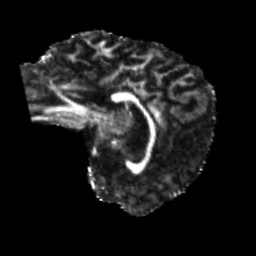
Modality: FA
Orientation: sagittal
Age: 27
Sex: female
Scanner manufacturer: siemens
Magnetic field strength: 3 T
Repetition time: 5.25 s
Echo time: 0.08 s